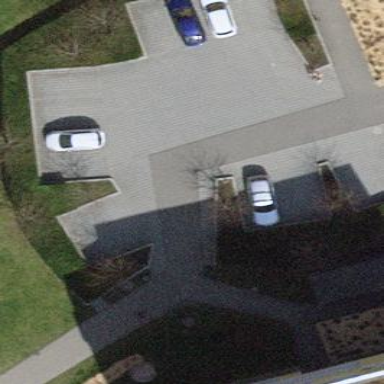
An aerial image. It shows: Parking area with surface.